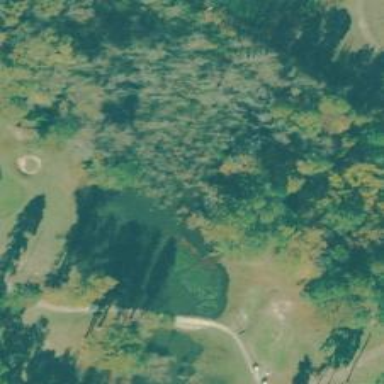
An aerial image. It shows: Pond serving as water hazard on golf course.